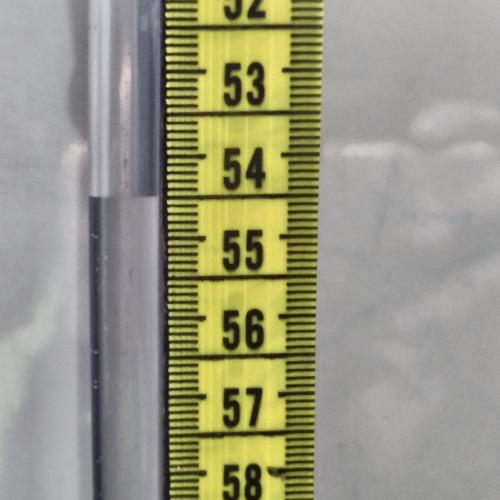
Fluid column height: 54.5 cm